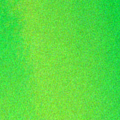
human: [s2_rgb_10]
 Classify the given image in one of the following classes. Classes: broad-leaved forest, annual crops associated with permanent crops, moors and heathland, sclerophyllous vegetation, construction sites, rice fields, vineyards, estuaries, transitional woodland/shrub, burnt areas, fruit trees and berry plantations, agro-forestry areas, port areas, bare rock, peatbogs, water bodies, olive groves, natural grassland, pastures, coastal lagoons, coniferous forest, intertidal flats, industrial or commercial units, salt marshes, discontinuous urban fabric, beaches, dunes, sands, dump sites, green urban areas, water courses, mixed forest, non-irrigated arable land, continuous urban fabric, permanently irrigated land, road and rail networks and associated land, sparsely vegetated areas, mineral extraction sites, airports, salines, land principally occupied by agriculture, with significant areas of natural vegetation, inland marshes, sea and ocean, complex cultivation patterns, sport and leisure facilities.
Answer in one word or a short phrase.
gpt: sea and ocean